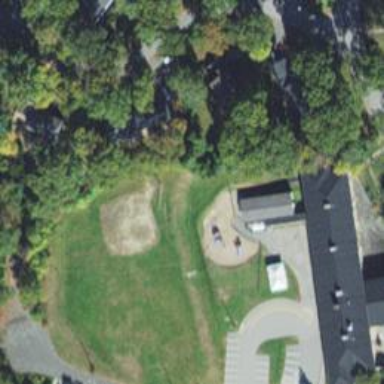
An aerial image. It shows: Kindergarten building.